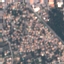
Label: Residential